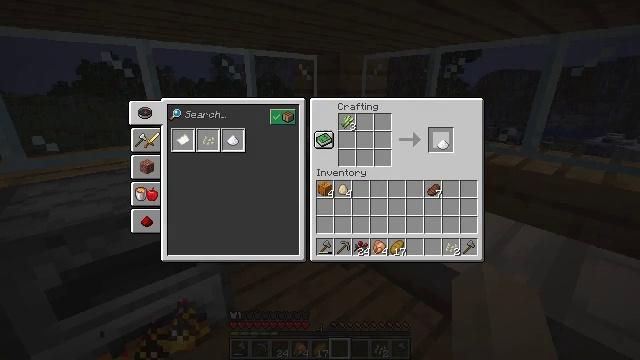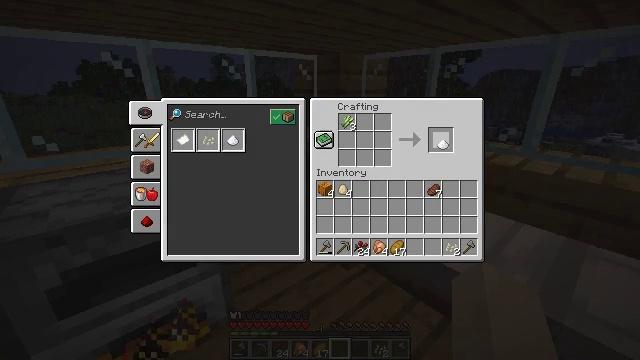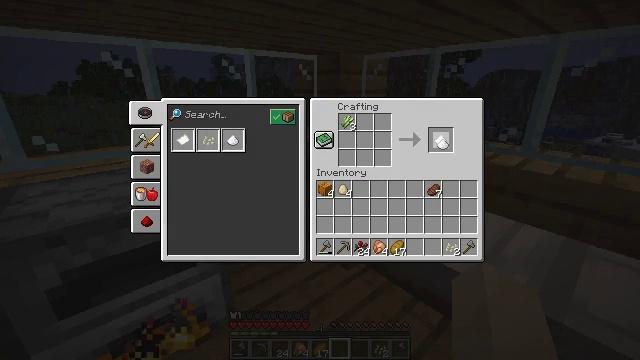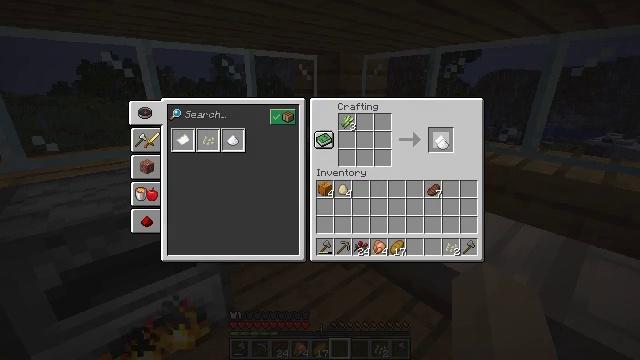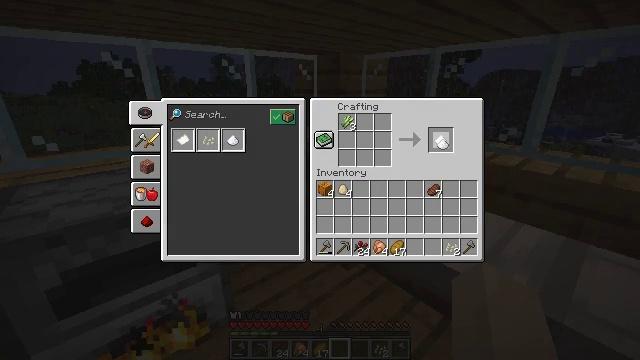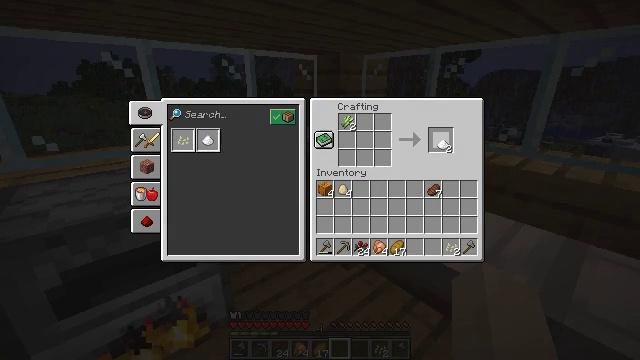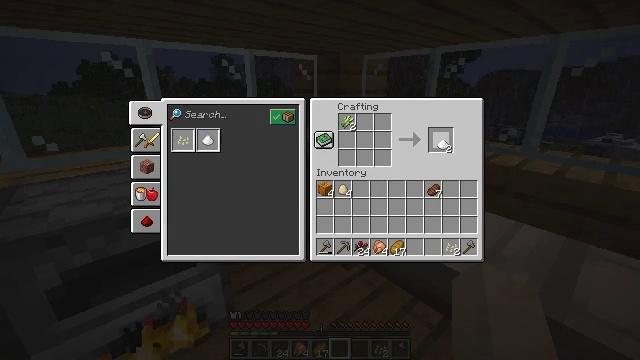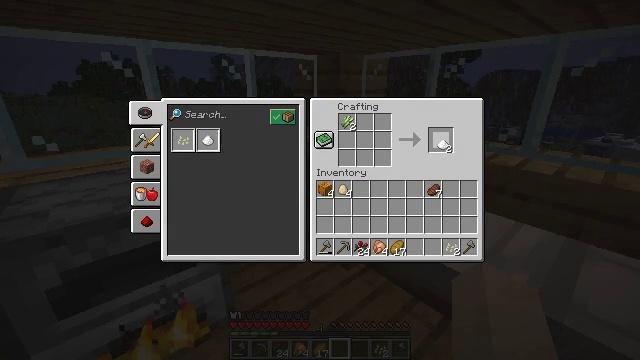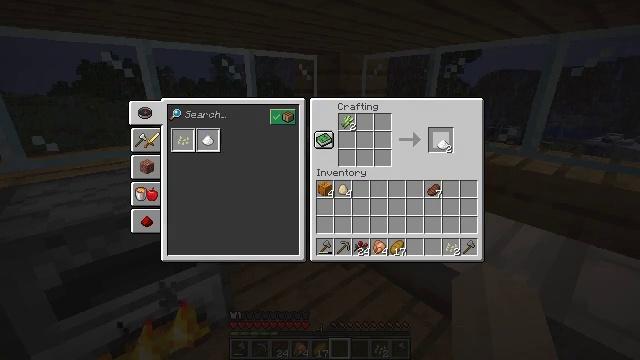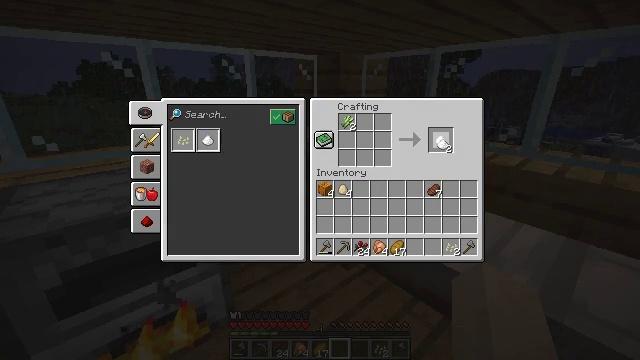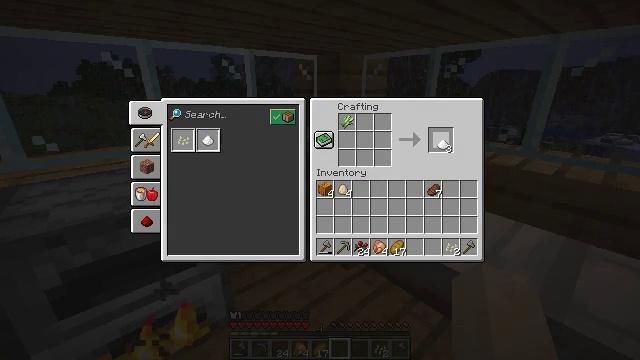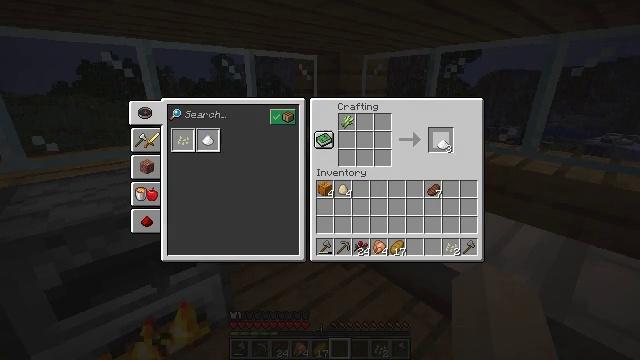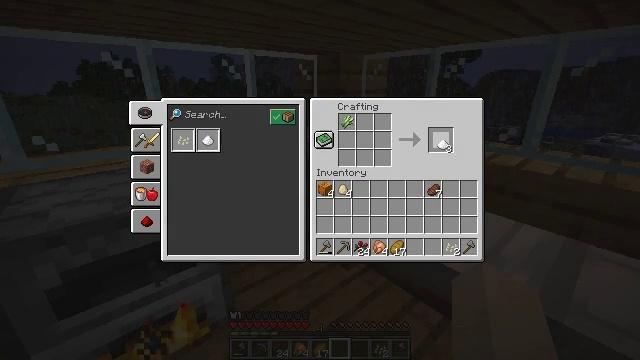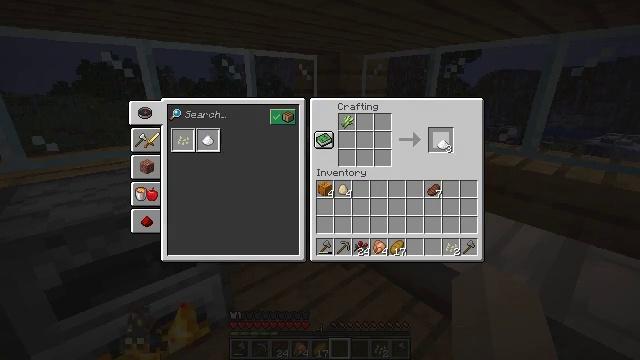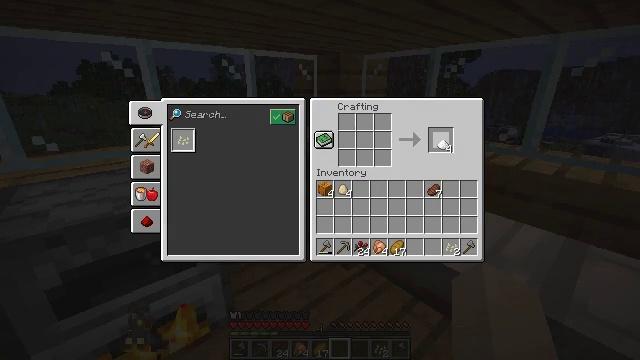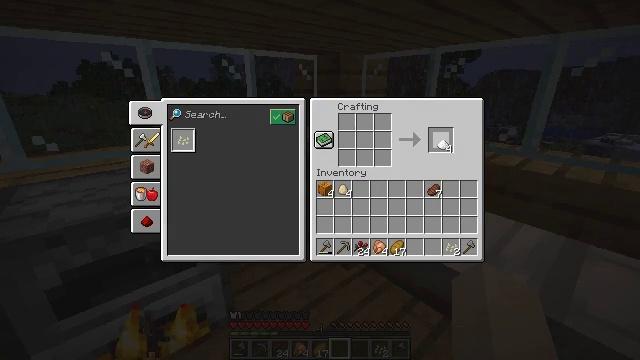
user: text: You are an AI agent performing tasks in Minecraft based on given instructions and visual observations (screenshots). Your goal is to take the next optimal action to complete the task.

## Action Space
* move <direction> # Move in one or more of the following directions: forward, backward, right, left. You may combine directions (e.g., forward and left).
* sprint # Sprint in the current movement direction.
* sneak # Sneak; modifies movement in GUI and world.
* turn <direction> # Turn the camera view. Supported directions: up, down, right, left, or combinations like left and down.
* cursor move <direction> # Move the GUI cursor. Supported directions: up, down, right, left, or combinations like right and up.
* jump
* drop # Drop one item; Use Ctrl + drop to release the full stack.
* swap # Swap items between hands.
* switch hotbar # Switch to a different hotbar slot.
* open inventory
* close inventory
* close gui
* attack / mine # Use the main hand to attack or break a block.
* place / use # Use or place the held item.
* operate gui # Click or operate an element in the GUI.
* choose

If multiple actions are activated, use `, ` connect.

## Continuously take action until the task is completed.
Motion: motion action
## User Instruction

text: Craft sugar.
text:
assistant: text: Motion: no_op
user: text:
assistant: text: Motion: operate gui
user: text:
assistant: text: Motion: operate gui
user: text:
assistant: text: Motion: operate gui
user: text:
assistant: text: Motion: no_op
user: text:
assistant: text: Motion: operate gui
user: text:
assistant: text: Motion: operate gui
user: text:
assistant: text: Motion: operate gui
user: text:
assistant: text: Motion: operate gui
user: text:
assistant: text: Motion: no_op
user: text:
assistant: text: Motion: operate gui
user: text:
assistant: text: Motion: operate gui
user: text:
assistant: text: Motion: operate gui
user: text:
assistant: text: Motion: no_op
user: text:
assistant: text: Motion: no_op
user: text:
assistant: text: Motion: operate gui
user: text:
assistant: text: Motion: operate gui
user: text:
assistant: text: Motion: operate gui
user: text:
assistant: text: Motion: no_op